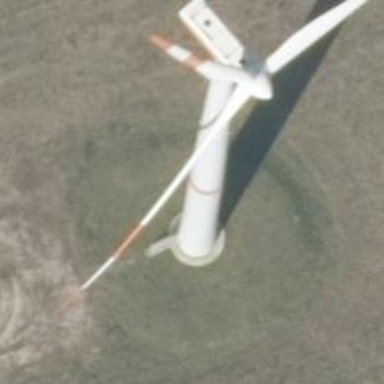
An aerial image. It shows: Wind generator is in the picture.